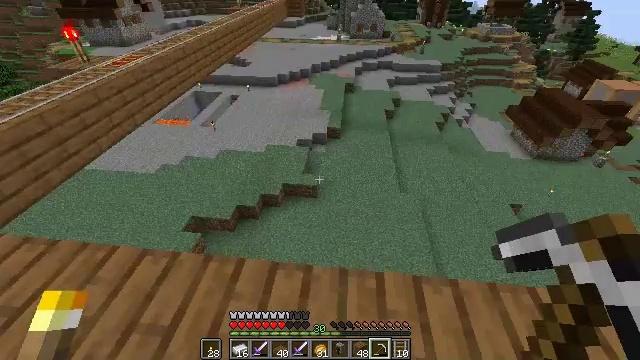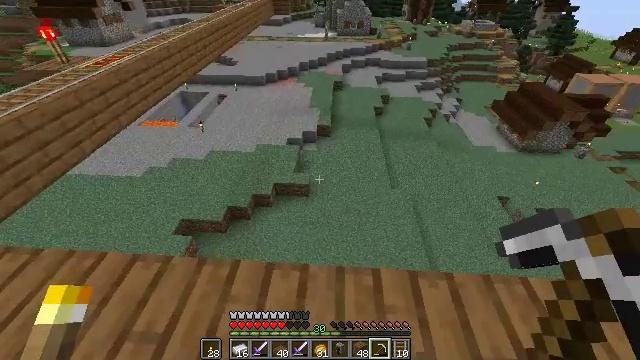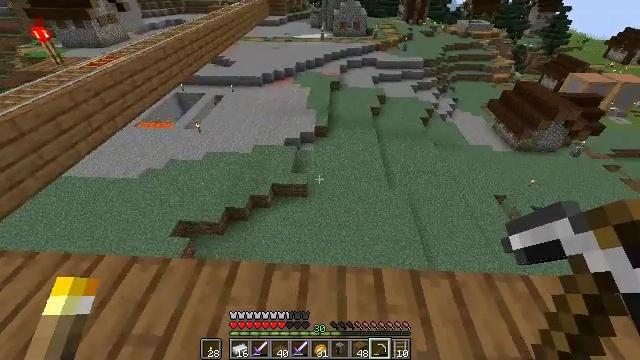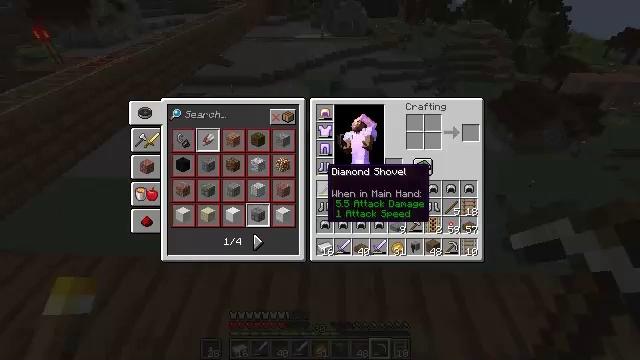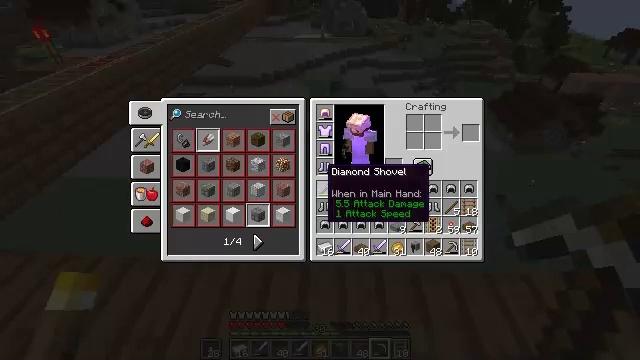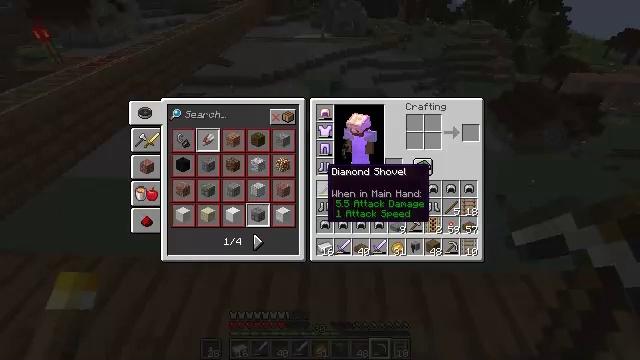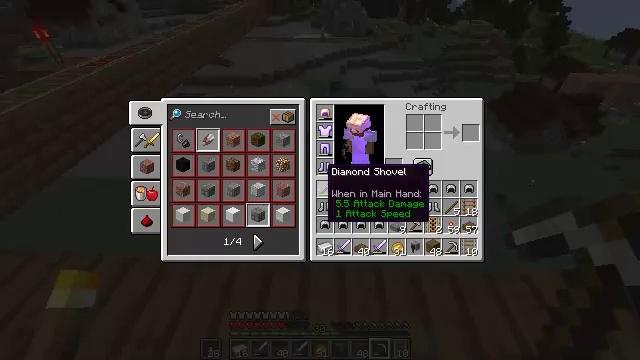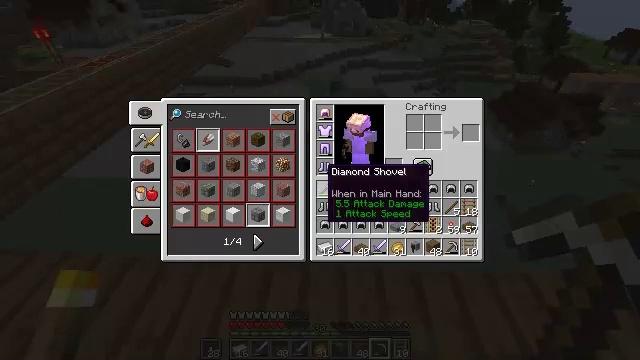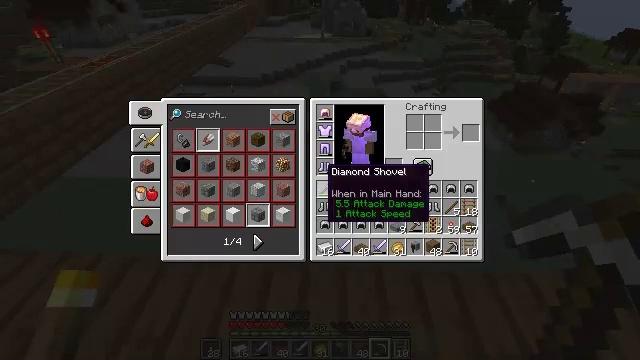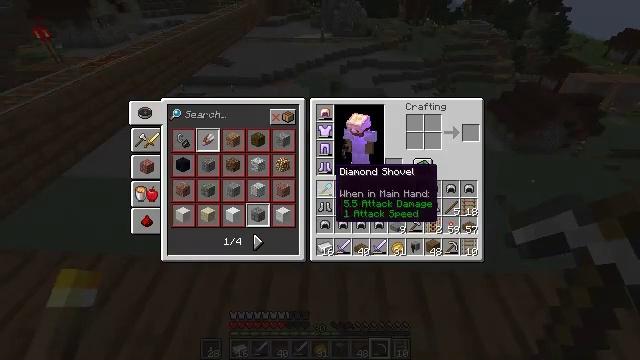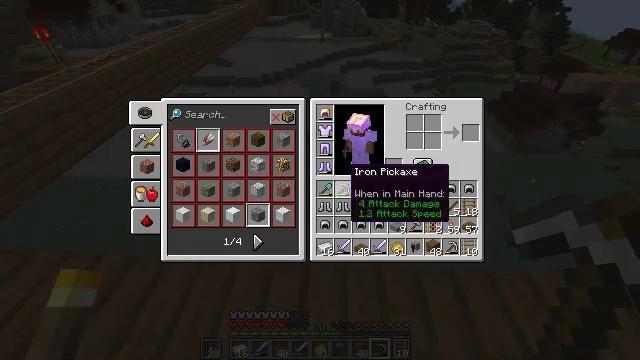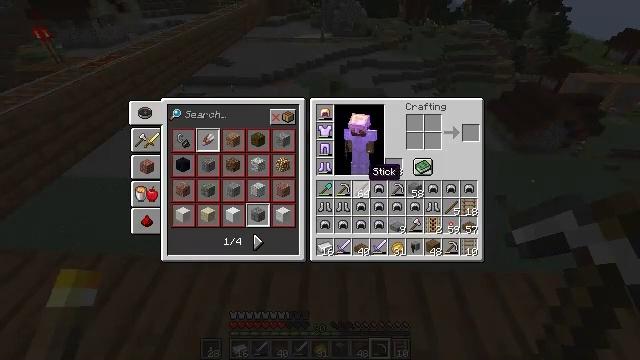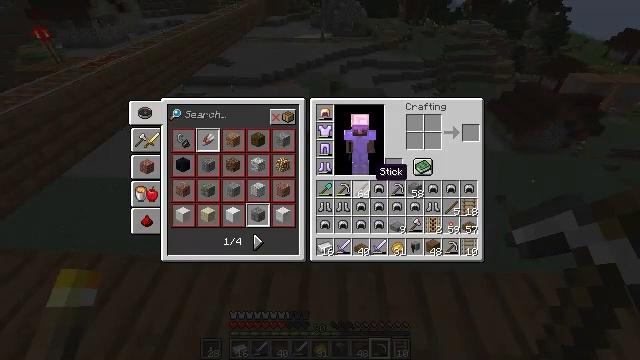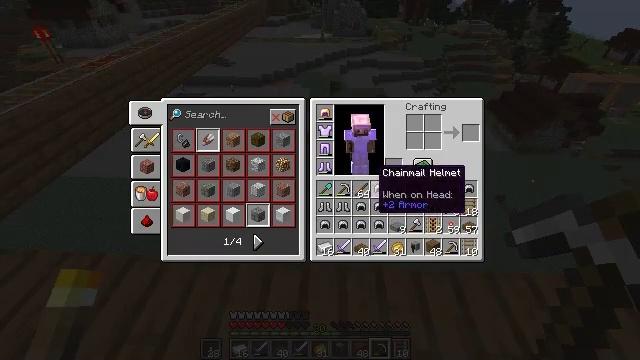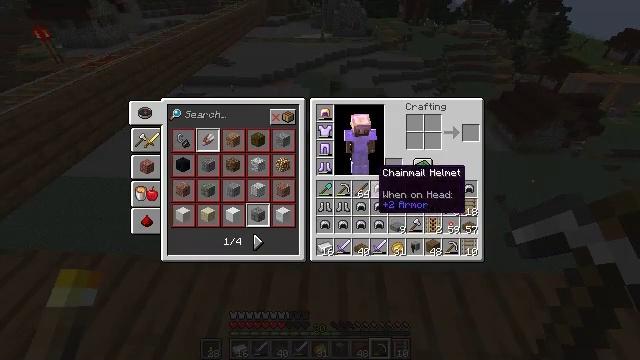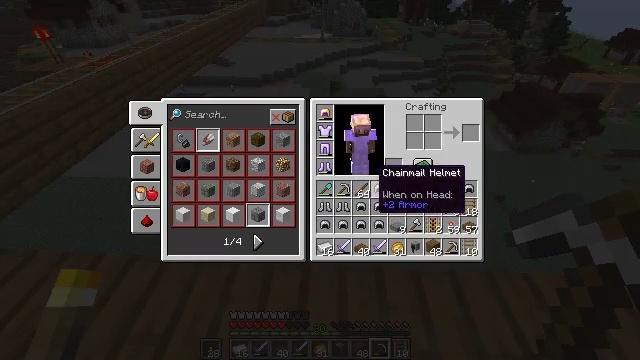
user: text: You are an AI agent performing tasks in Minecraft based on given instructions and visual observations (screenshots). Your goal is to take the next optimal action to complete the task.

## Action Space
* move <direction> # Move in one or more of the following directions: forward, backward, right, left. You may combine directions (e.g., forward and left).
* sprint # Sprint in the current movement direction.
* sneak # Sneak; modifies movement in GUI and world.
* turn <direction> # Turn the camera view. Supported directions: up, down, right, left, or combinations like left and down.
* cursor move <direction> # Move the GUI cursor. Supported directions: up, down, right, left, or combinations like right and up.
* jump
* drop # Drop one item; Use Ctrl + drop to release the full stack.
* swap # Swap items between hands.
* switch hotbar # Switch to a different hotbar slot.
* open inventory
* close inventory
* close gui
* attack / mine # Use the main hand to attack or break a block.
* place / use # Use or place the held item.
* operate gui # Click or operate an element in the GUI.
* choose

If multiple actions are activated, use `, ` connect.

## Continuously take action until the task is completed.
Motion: motion action
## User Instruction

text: Remove a pair of chainmail boots from the inventory.
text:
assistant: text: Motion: turn right
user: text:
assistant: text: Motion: no_op
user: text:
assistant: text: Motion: close inventory
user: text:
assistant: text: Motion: close inventory
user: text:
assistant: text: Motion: close inventory
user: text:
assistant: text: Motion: close inventory
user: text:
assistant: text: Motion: open gui
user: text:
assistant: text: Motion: no_op
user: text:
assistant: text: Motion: cursor move right
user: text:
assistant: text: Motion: cursor move right
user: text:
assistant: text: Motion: cursor move right
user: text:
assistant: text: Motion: cursor move right
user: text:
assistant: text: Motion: no_op
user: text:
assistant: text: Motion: no_op
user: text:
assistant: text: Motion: no_op
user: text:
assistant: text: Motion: no_op
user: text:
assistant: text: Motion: no_op
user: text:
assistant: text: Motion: no_op
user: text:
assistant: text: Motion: no_op
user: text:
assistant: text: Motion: no_op
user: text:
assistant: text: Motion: no_op
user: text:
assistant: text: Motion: no_op
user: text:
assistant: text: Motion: no_op
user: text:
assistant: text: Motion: no_op
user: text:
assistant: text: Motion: no_op
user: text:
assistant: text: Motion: no_op
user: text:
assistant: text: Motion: no_op
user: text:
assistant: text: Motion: no_op
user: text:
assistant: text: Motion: no_op
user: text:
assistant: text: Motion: cursor move left